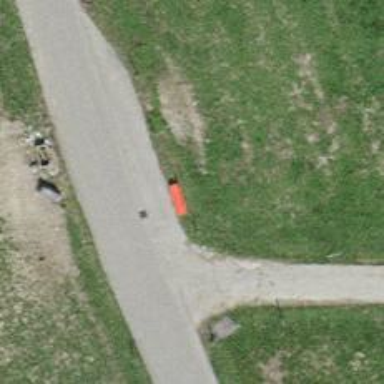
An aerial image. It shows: Bench for seating.